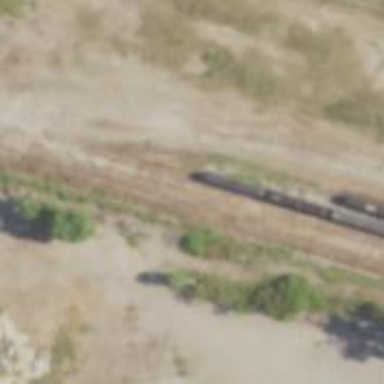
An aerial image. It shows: Railway yard.